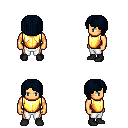
a pixel art fantasy rpg character, male body template, human, tanned skin, gold chest armor, white pants, raven pageboy hairstyle, black shoes, four views (front, back, left, right), 2x2 character sprite sheet, small pixel art, hard edges, no anti-aliasing